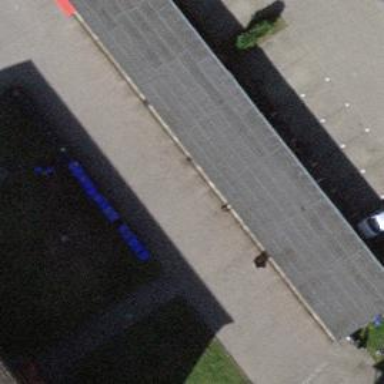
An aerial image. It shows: Garage building.